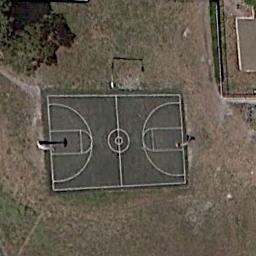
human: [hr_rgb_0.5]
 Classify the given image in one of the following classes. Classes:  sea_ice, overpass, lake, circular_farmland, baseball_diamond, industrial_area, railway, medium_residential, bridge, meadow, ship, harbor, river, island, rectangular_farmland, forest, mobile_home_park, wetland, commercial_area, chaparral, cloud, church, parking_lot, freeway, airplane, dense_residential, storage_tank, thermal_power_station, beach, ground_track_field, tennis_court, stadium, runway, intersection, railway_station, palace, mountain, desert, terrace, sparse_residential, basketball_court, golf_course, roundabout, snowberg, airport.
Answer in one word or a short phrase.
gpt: basketball_court